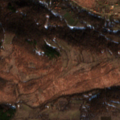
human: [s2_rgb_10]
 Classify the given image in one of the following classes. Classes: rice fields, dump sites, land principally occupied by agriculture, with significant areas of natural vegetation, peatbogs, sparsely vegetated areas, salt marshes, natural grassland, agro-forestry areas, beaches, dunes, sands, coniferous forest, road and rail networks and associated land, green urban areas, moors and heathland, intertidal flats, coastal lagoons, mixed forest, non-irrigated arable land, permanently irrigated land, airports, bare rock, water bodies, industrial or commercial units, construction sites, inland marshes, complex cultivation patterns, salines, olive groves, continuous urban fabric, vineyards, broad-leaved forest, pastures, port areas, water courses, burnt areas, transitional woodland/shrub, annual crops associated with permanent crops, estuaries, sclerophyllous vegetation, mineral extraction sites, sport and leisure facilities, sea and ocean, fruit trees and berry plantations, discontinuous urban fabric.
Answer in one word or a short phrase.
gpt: complex cultivation patterns, land principally occupied by agriculture, with significant areas of natural vegetation, broad-leaved forest, natural grassland, transitional woodland/shrub